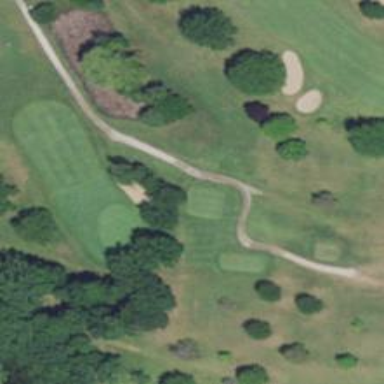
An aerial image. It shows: Path for golf carts.